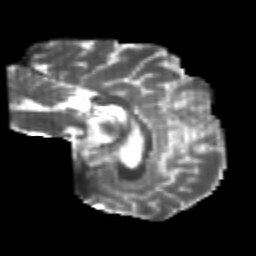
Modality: T2w
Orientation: sagittal
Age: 26
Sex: male
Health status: healthy
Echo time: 0.074 s